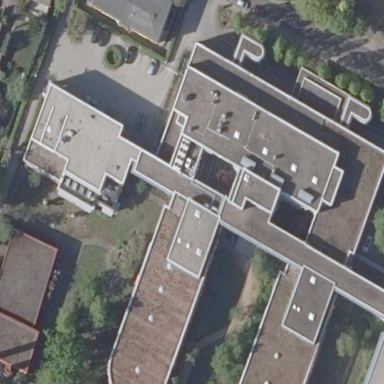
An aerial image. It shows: Hospital building.